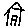
Label: house